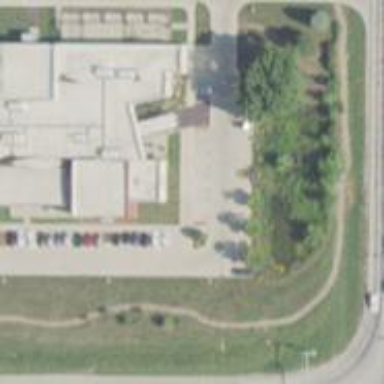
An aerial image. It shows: Animal shelter.